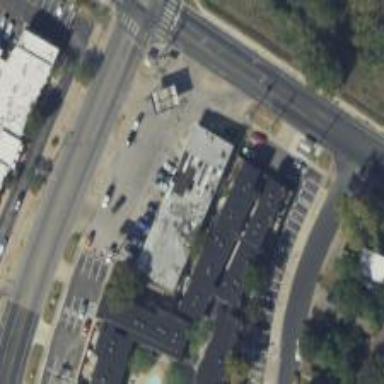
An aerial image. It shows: Convenience shop.